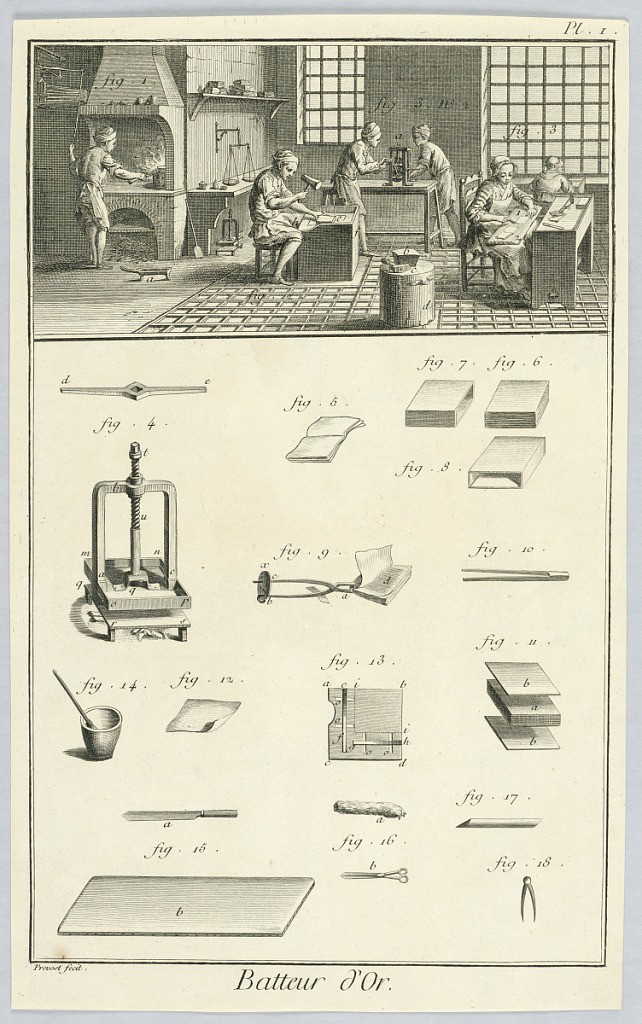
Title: Batteur d'or, Plate I
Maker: Benoît-Louis Prévost, French, 1735–1804
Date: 18th century
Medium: Engraving on paper
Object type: Print
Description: Batteur d'or, Plate I.